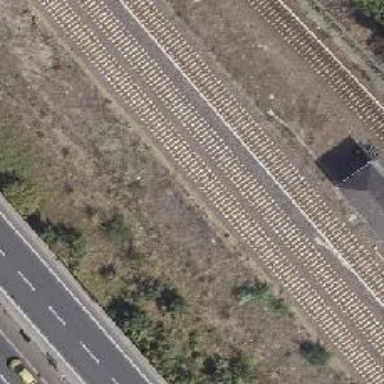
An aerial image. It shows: Solitary milestone along the railway.